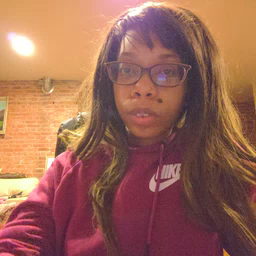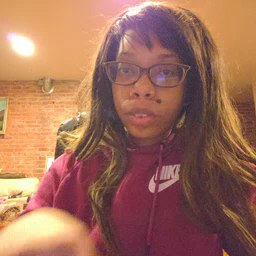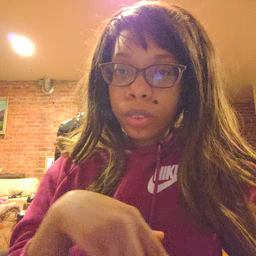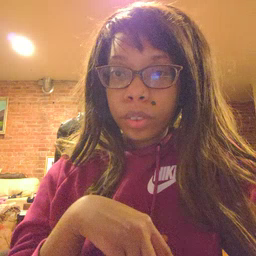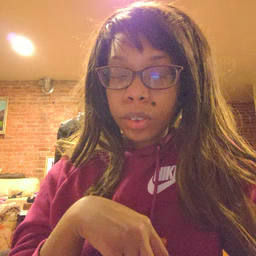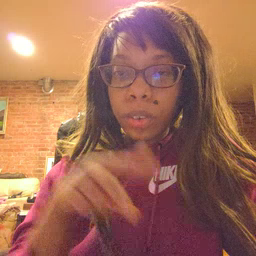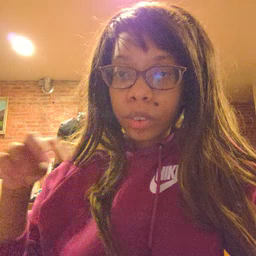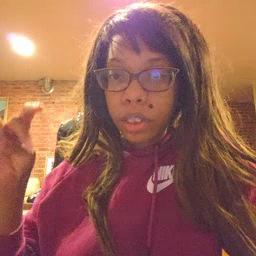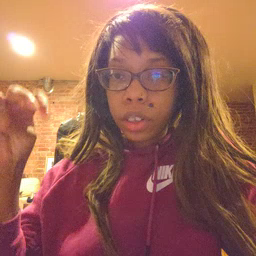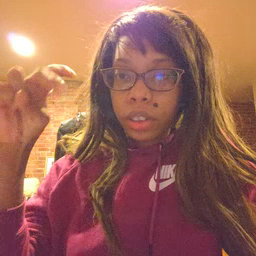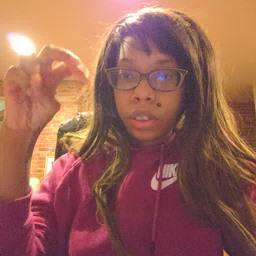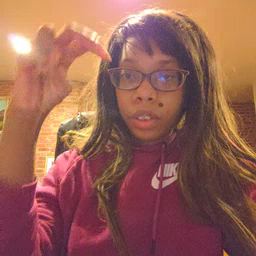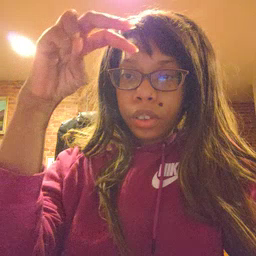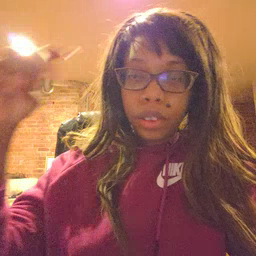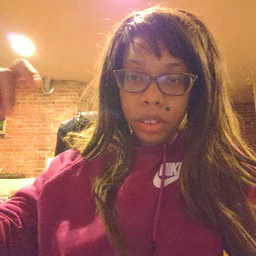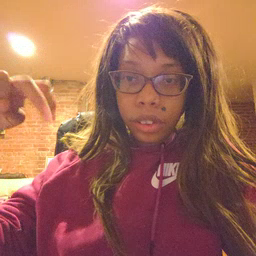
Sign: stairs